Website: bh-photo
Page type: receipt
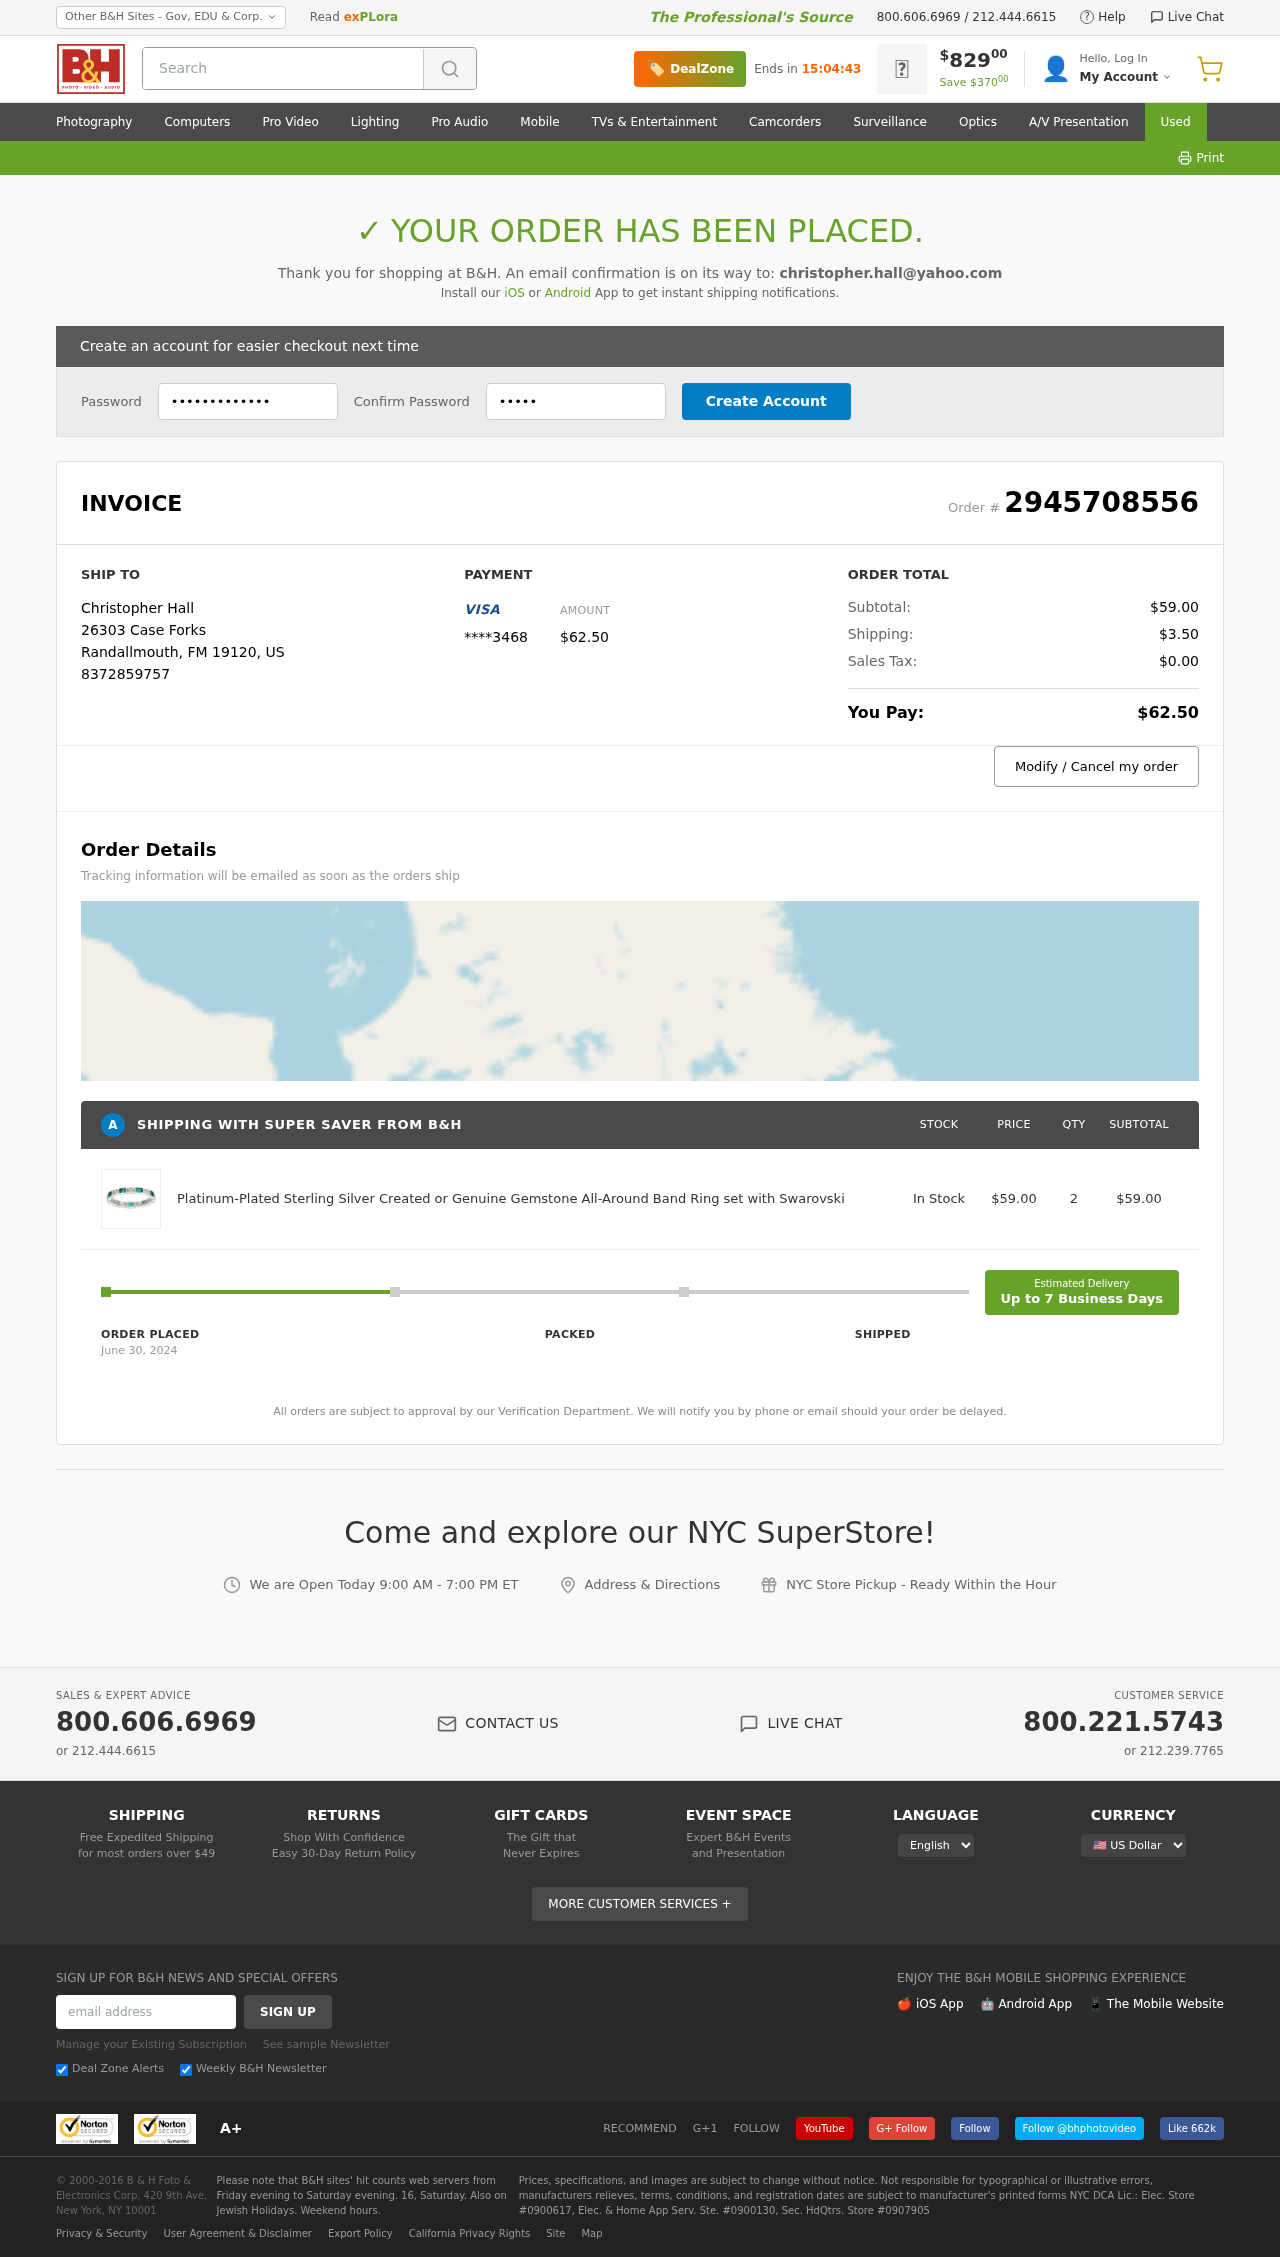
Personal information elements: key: PII_CARD_LAST4
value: ****3468
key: PII_CITY
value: Randallmouth
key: PII_COUNTRY_CODE
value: US
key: PII_EMAIL
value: christopher.hall@yahoo.com
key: PII_FULLNAME
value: Christopher Hall
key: PII_PHONE
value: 8372859757
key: PII_POSTCODE
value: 19120
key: PII_STATE_ABBR
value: FM
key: PII_STREET
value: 26303 Case Forks
Product elements: key: PRODUCT1_NAME
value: Platinum-Plated Sterling Silver Created or Genuine Gemstone All-Around Band Ring set with Swarovski
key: PRODUCT1_PRICE
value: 59
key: PRODUCT1_QUANTITY
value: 2
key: PRODUCT1_SUBTOTAL
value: $59.00
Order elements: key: ORDER_ID
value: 2945708556
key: ORDER_TOTAL
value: $62.50
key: ORDER_SUBTOTAL
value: $59.00
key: ORDER_SHIPPING_COST
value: $3.50
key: ORDER_TAX
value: $0.00
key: ORDER_DATE
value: June 30, 2024
Search elements: key: HEADER_SEARCH
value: Search